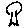
Label: tree